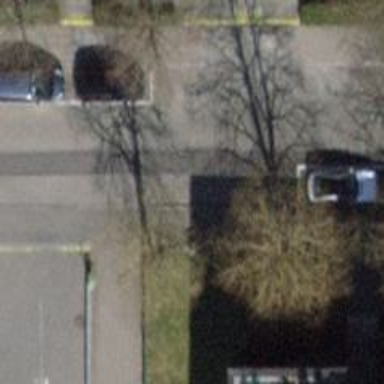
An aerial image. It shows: Avenue lined with broadleaved deciduous trees.